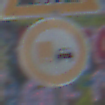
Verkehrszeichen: UeberholverbotKraftfahrzeuge
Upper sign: BeweglicheBruecke
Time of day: MorningAfternoon
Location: Outdoor (Suburban)
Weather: Overcast
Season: NotSpecified
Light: Natural